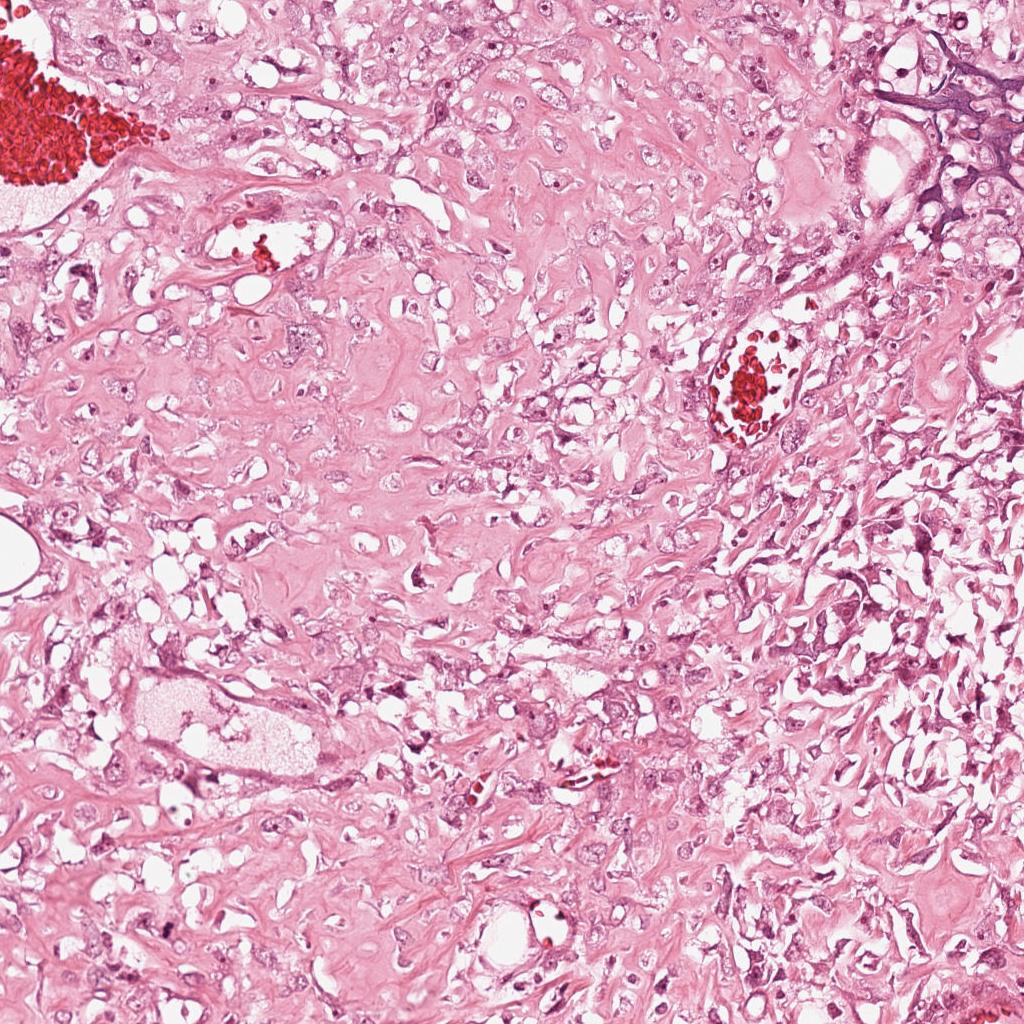
Label: Viable